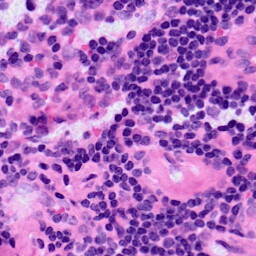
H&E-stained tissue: LymphNode